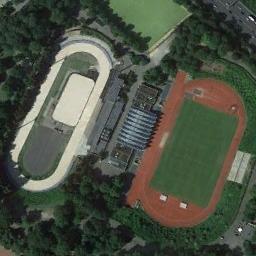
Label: ground_track_field